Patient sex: M
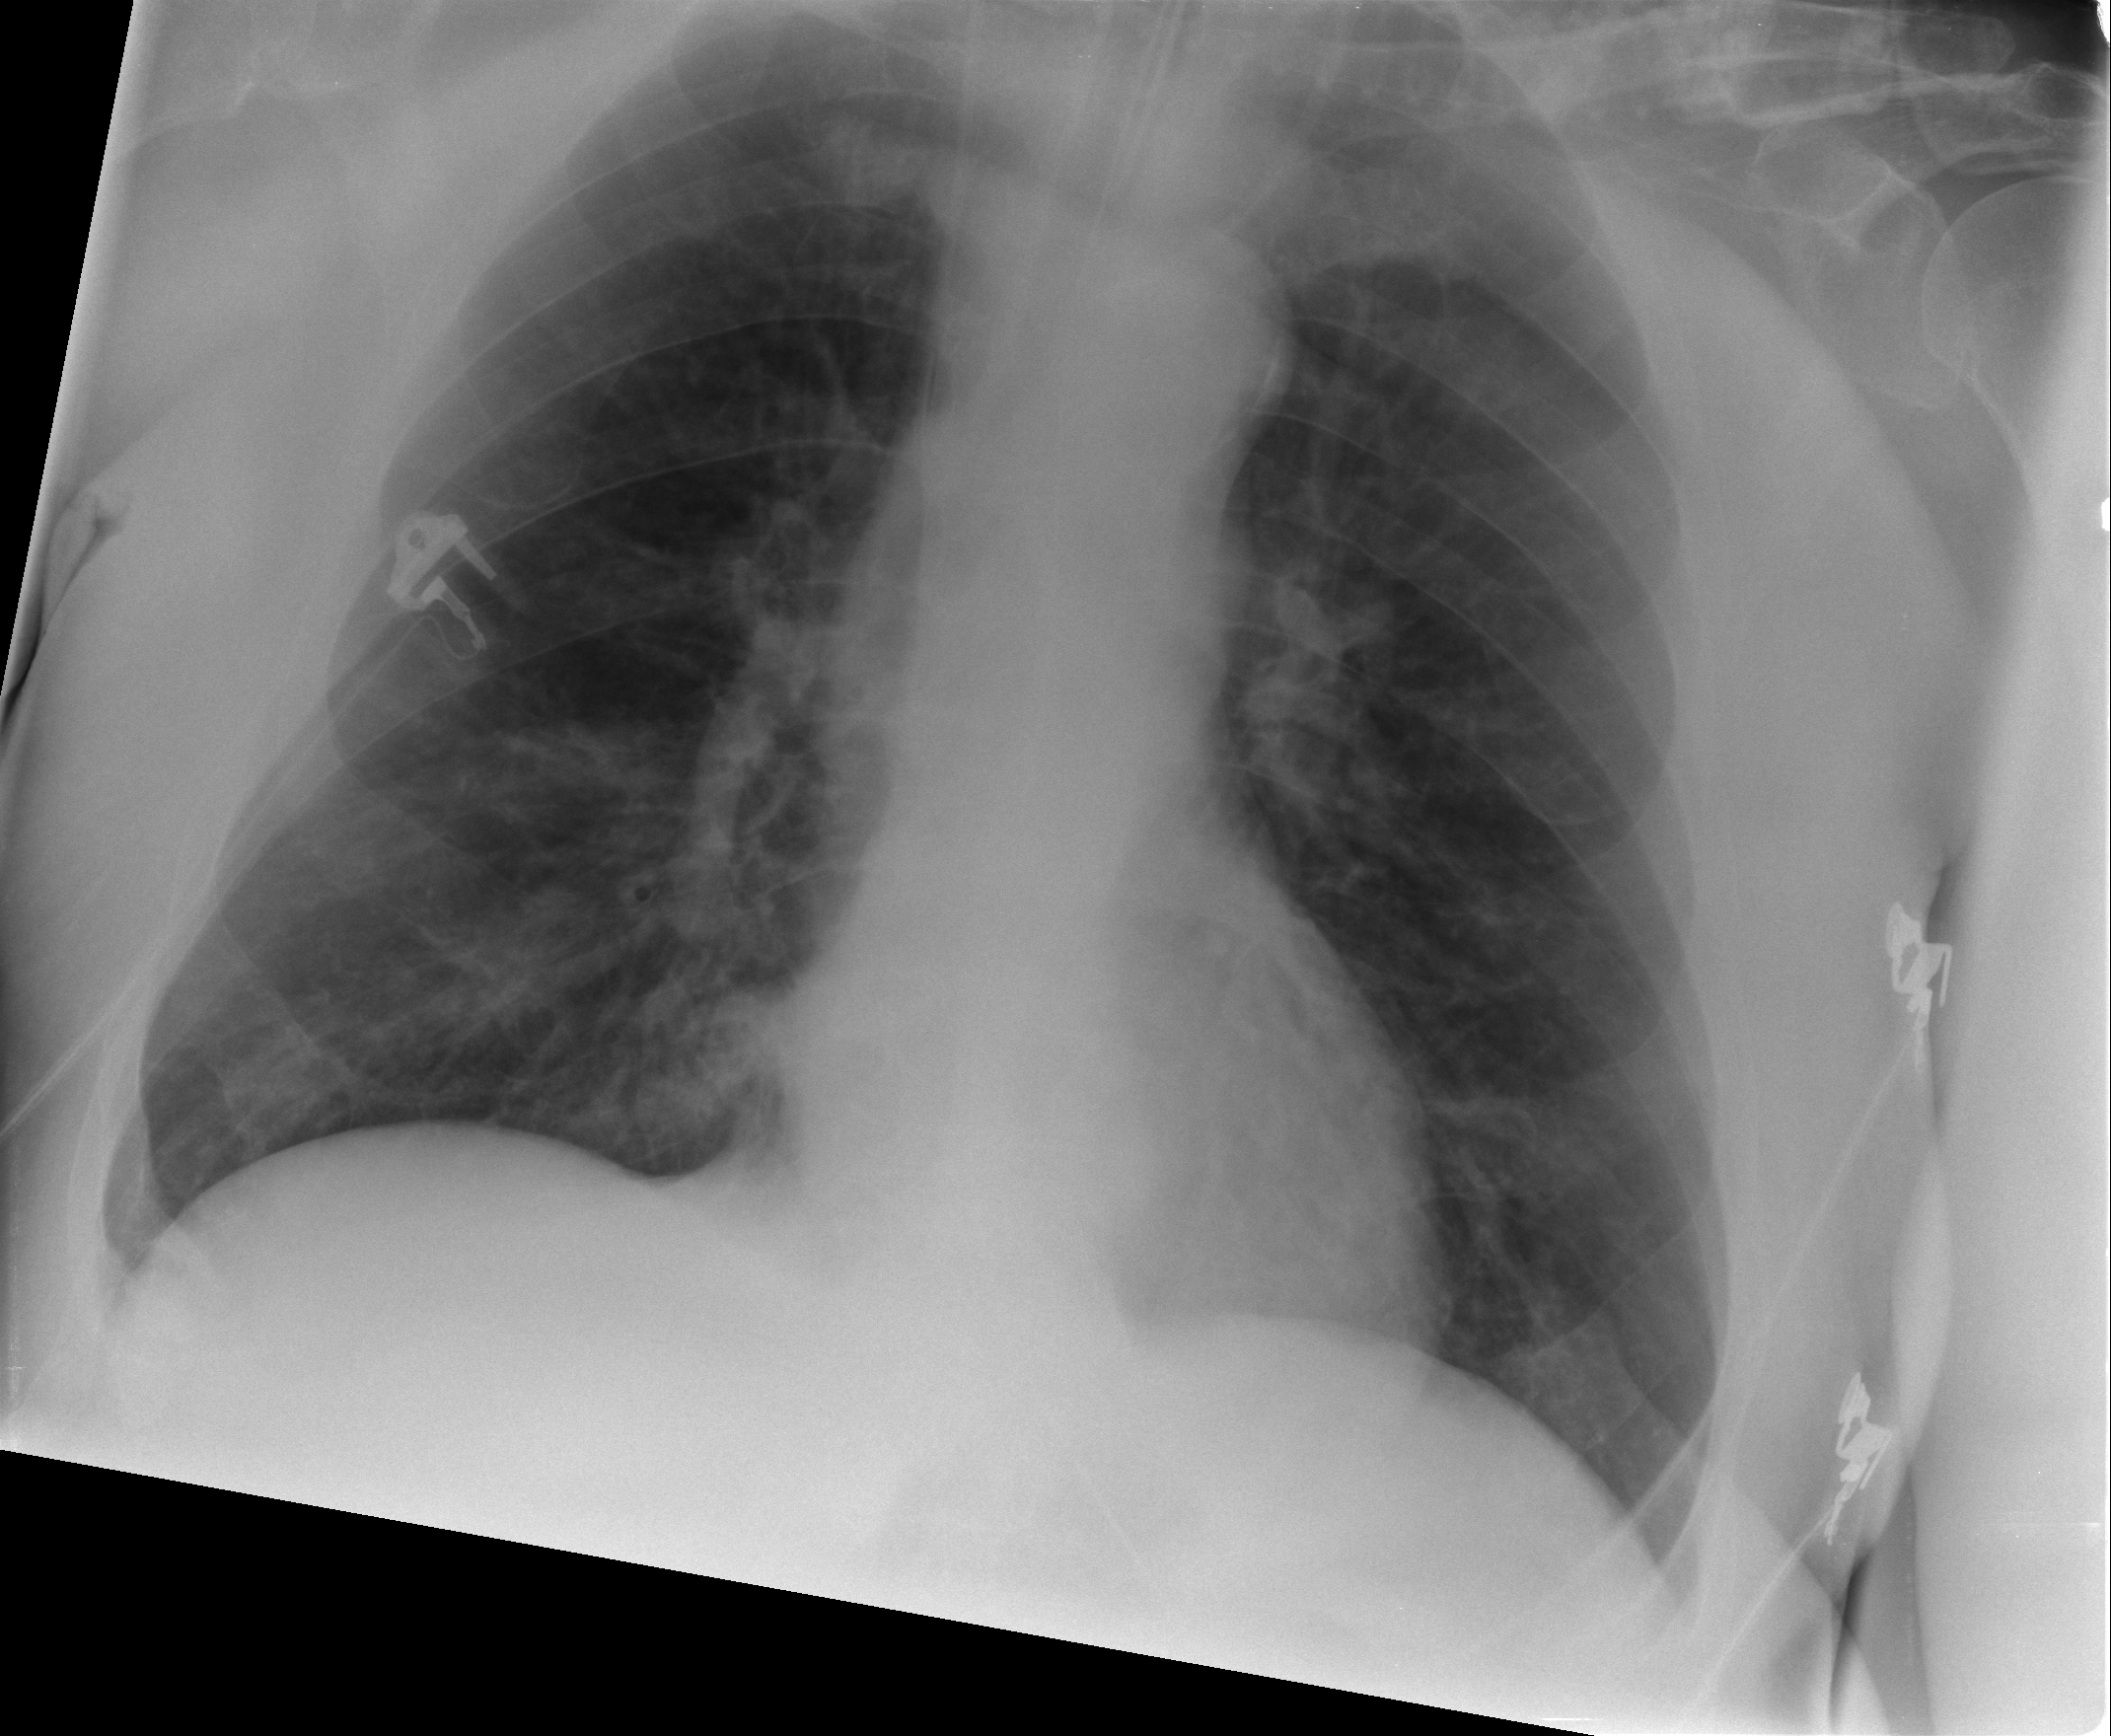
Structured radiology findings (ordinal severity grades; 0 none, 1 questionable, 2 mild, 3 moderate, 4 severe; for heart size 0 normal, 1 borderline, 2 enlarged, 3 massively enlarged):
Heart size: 0
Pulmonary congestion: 1
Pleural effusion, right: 0
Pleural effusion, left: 0
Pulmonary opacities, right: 2
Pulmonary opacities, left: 0
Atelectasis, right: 2
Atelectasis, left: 2